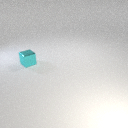
small cyan metal cube